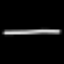
Label: line